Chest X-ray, AP view. Patient: 49 years old, sex M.
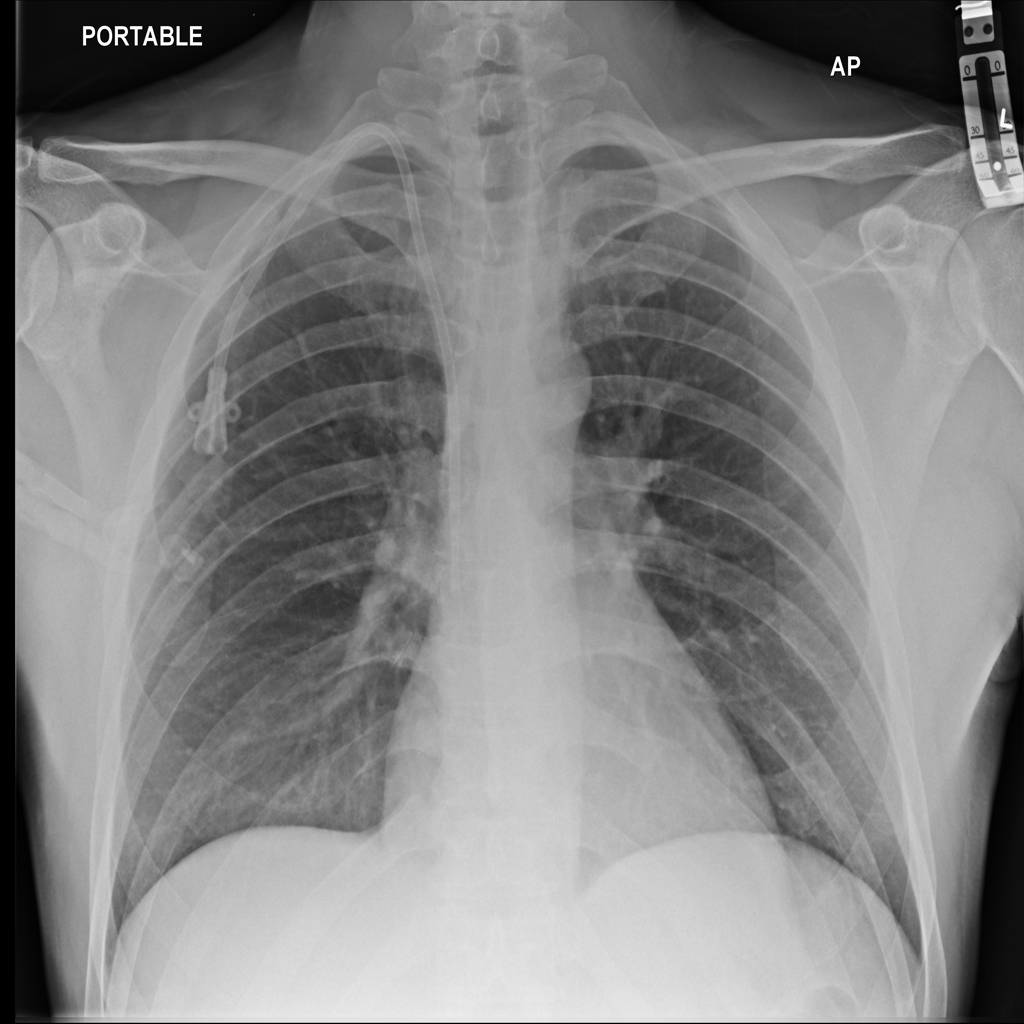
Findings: No Finding